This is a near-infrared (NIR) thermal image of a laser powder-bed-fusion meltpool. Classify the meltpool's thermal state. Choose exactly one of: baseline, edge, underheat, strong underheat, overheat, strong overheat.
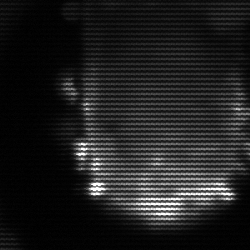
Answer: baseline